Field crop: tomato
Growth stage: 2
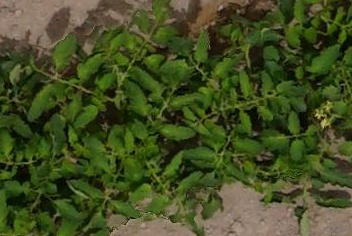
Species: tomato